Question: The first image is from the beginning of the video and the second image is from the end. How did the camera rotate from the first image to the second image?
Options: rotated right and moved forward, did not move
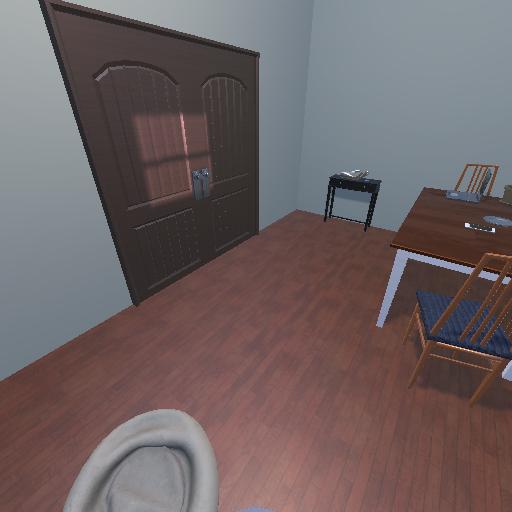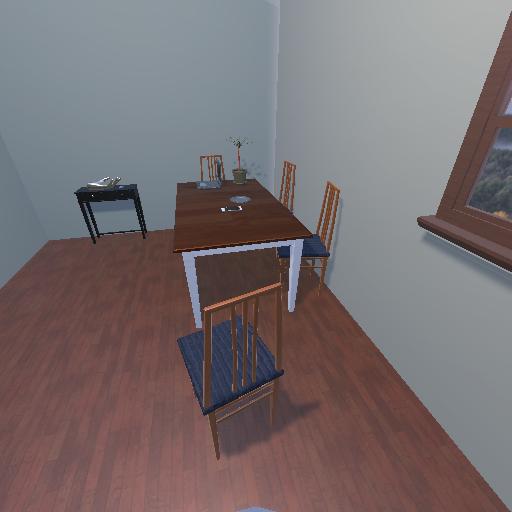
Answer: rotated right and moved forward